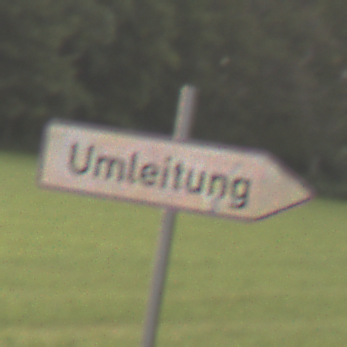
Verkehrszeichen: UmleitungswegweiserRechtsweisend
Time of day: SunriseSunset
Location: Outdoor (Nature)
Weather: Clear
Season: NotSpecified
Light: Natural